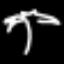
Label: palm tree